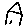
Label: house